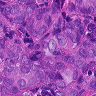
Metastatic tissue present: yes